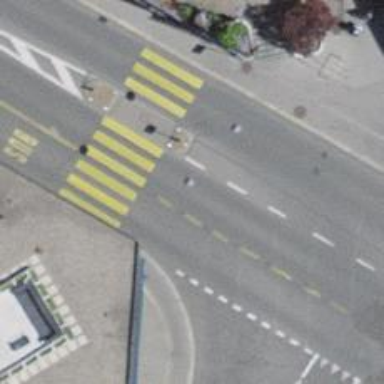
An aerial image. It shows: Pedestrian road.